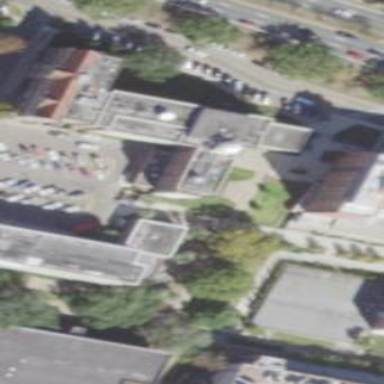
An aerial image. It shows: University building.